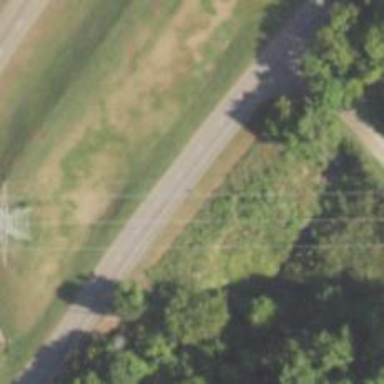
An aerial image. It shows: This image shows trunk highway that functions as expressway.